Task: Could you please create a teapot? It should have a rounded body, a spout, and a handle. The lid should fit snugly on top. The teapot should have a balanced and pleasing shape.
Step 21:
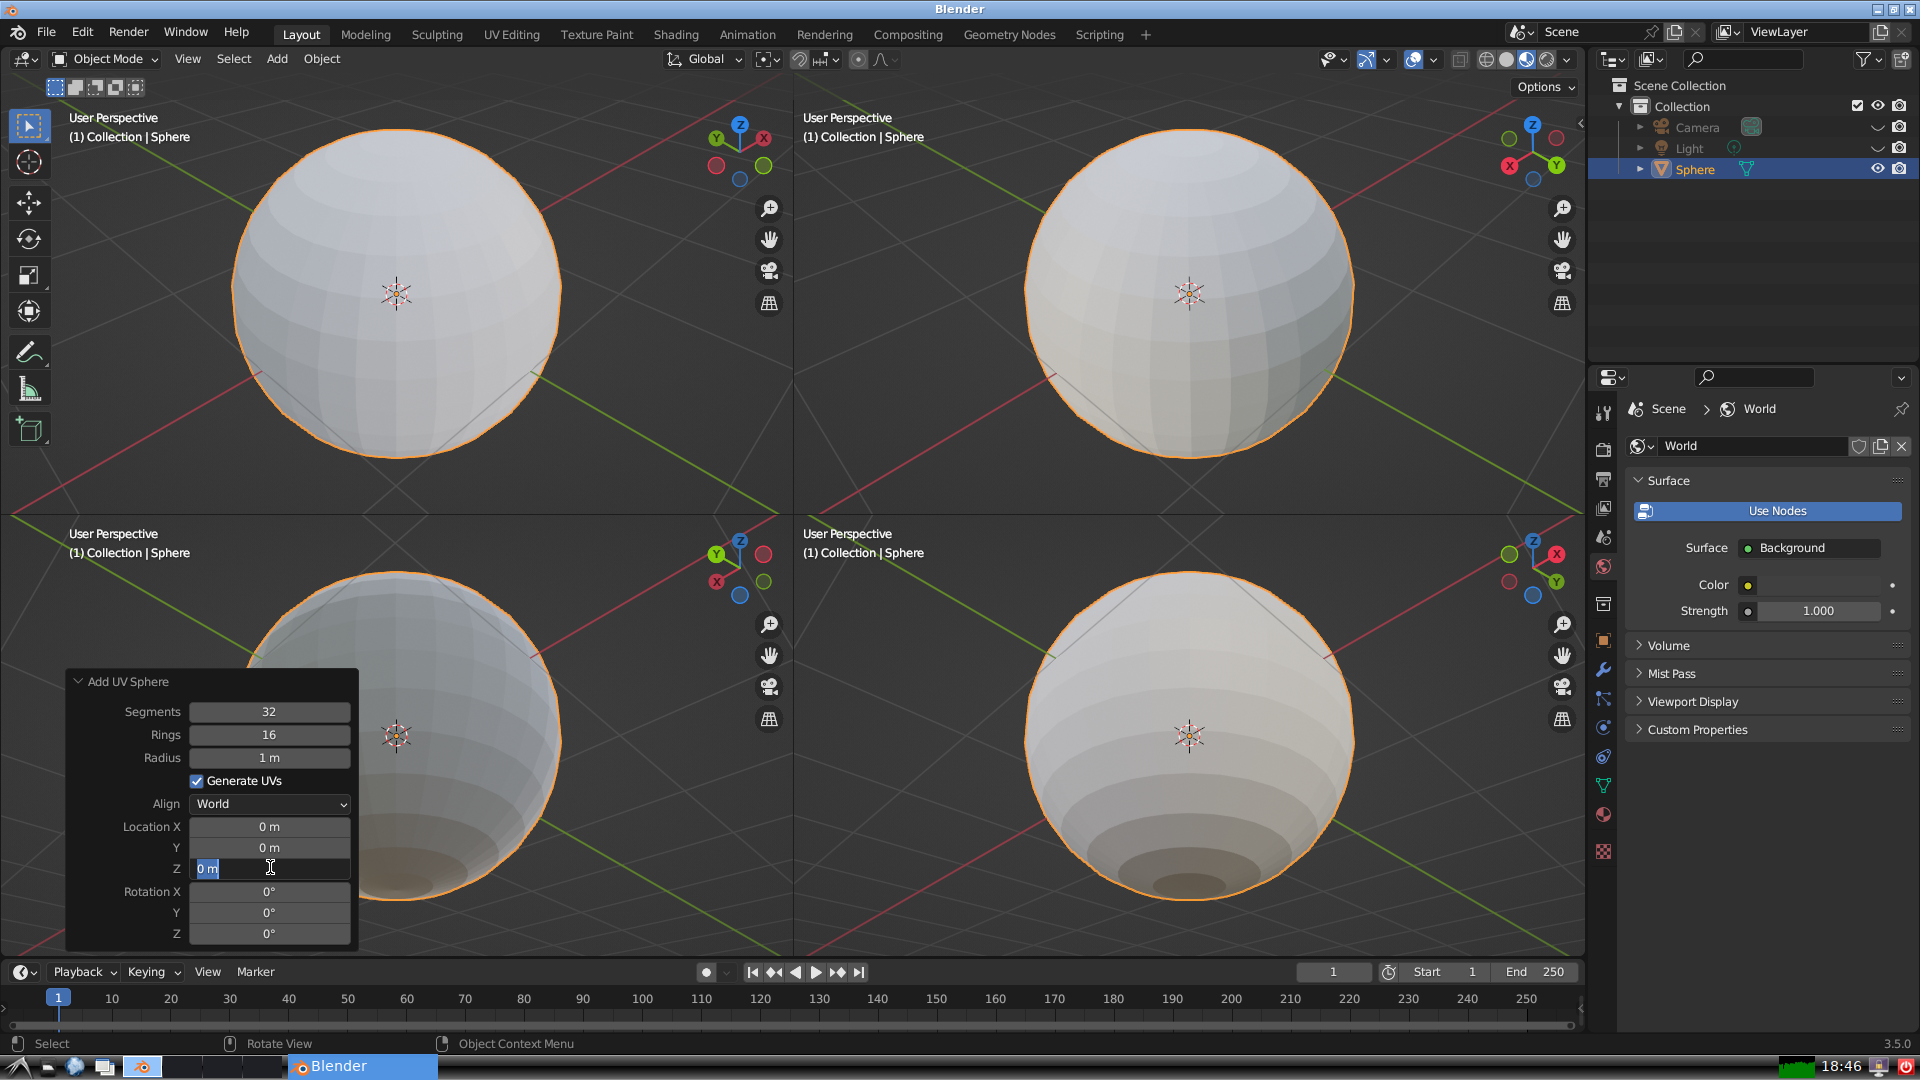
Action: input_text: 0.0